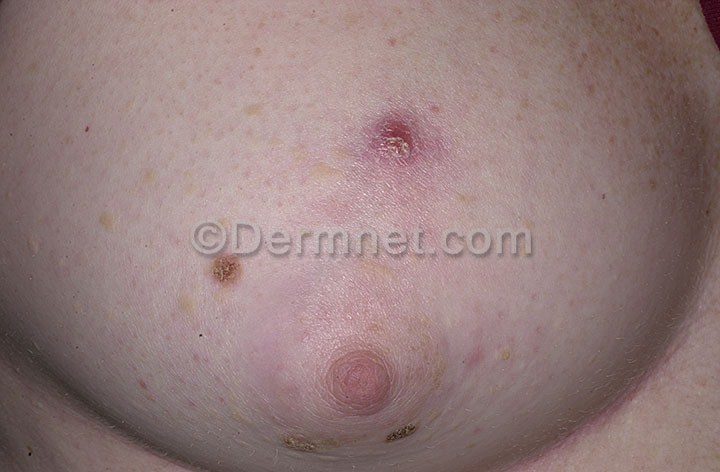
Disease: Cellulitis Impetigo and other Bacterial Infections